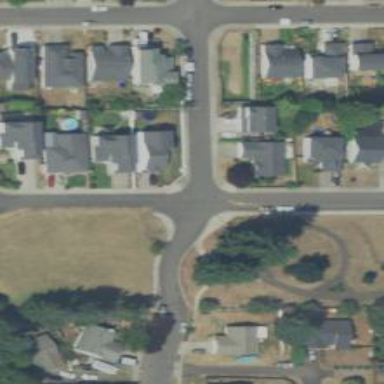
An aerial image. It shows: Residential road with sidewalk on the left.